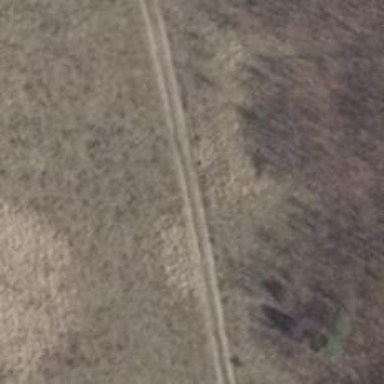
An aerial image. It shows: Dirt track road with grade 3 tracktype.